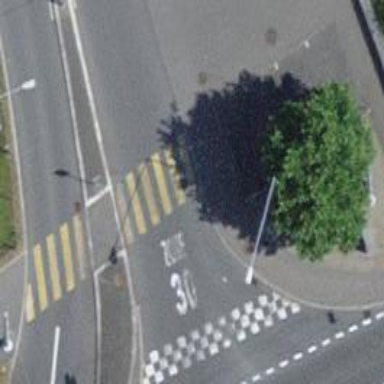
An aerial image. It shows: Kerb serving as barrier.